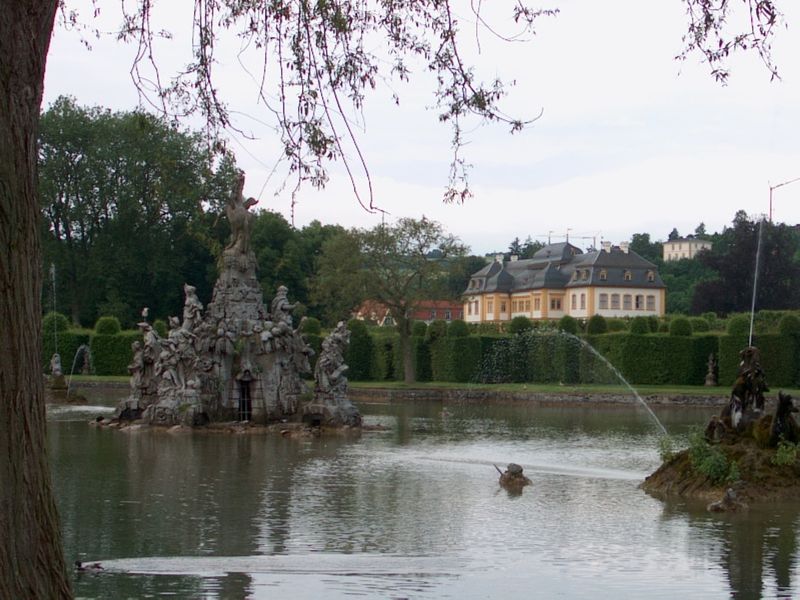
Titel: Hofgarten des Lustschlosses von Veitshöchheim
Künstler: Adam Friedrich von Seinsheim
Standort: Veitshöchsheim, Hofgarten (EU - D - Bayern)
Schlagwörter: baum, blätter, wasser, landschaft, see, teich, äste, hintergrund, marmor, dach, gebäude, haus, park, schloss, stein, natur, spiegelung, zweige, brunnen, garten, springbrunnen, statue, ente, hecke, figuren, reflexion, foto, fotografie, kran, villa, skulpturen, rinde, herrenhaus, fontäne, labyrinth, hecken, schlossgarten, irrgarten, borke, wasserspiele, er, graften